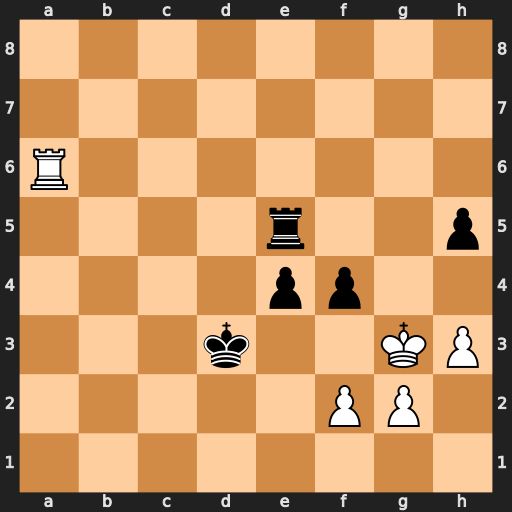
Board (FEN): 8/8/R7/4r2p/4pp2/3k2KP/5PP1/8
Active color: w
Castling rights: -
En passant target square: -
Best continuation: Kxf4 Re8 g4 Rf8+ Ke5